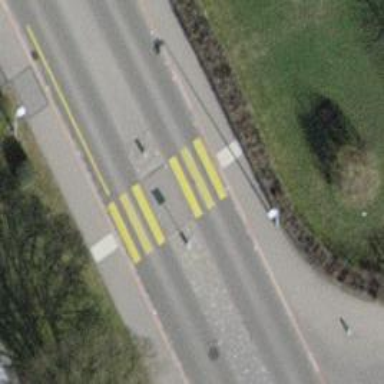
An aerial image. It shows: Secondary road with asphalt surface. It has separate cycle lane and sidewalk.